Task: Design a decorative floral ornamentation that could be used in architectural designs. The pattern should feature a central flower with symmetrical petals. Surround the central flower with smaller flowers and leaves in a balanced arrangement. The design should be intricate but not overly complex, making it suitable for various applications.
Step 237:
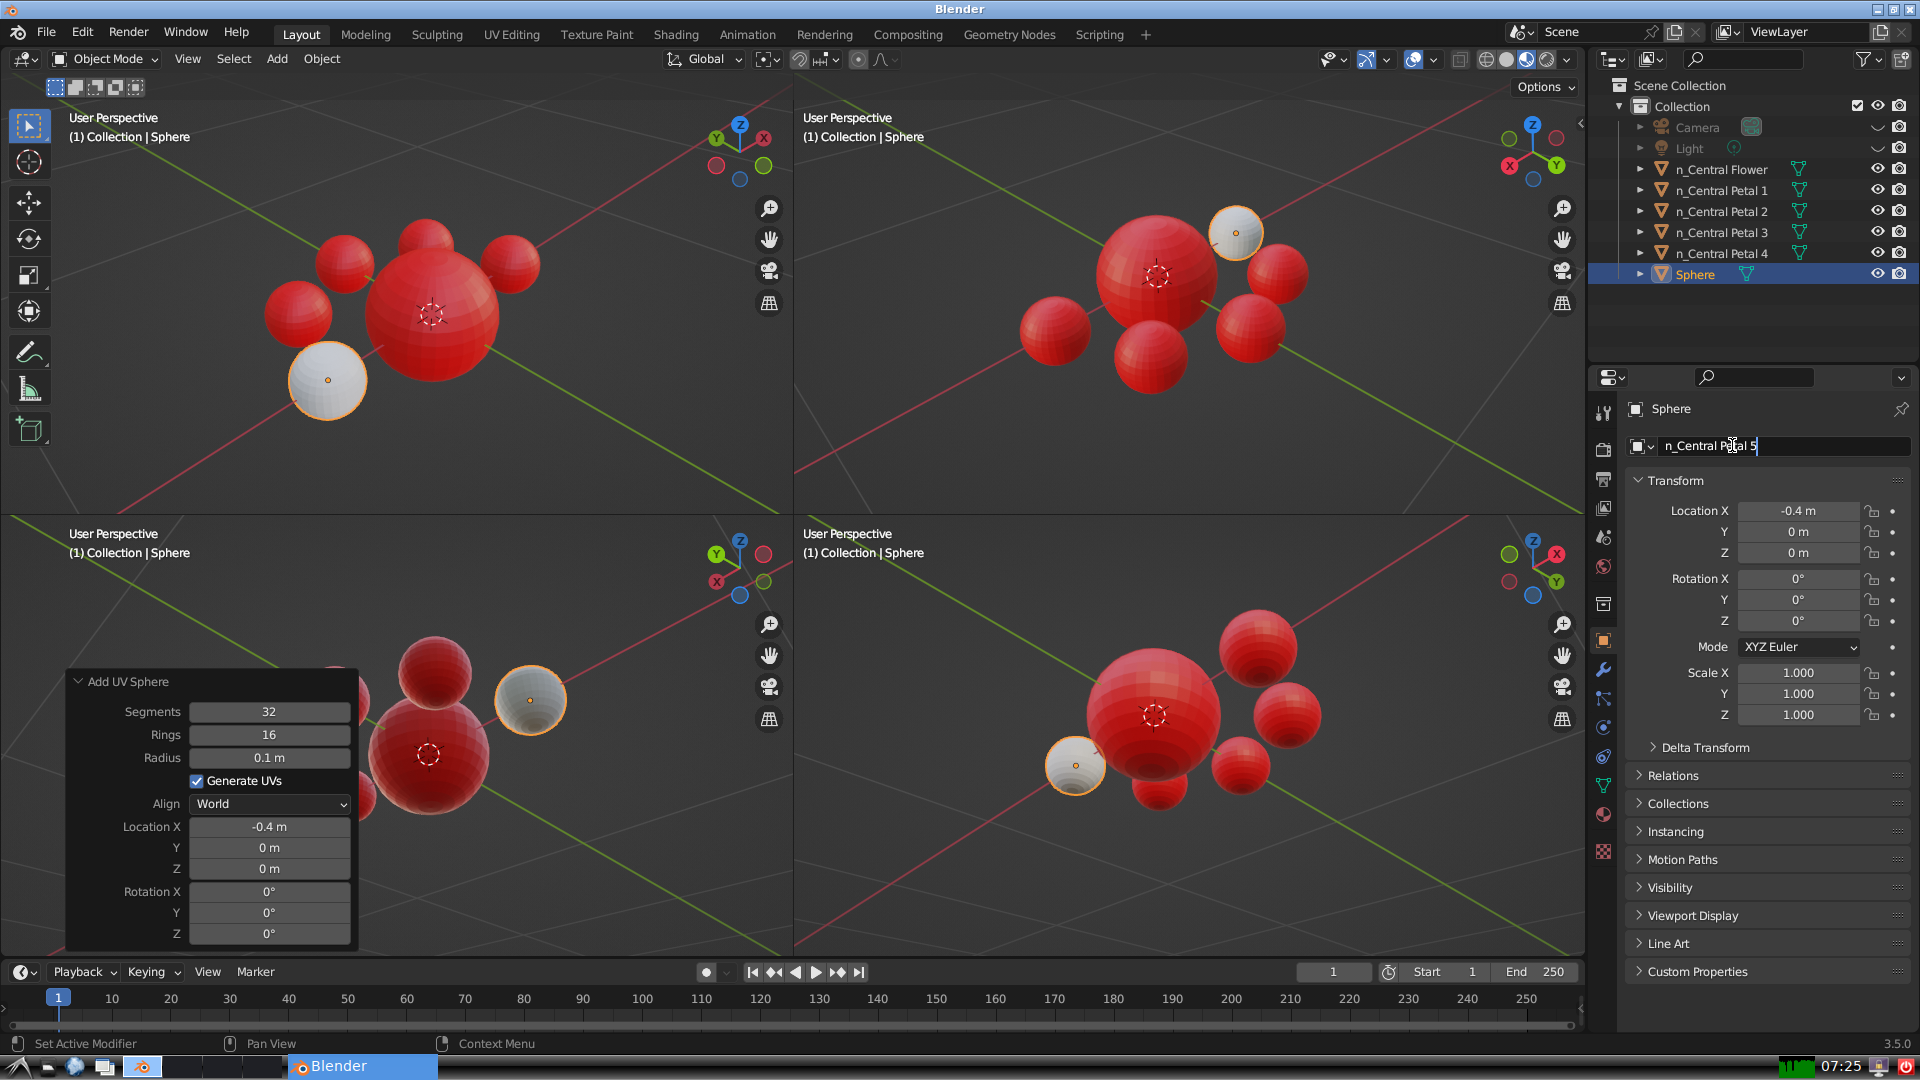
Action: {"key_press": ['Return']}